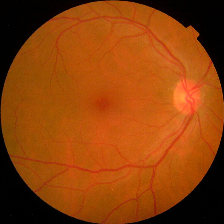
Diabetic retinopathy grade: No DR